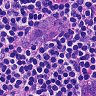
Metastatic tissue present: yes